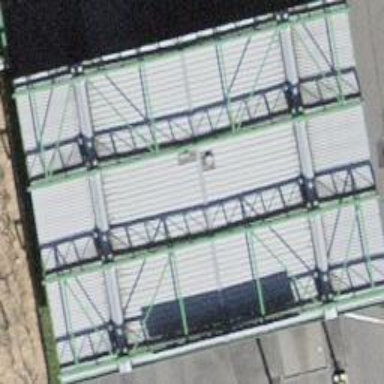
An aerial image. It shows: View of roof of building.